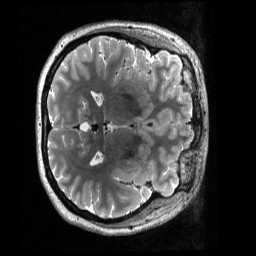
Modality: T2w
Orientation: axial
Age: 32
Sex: female
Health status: ill
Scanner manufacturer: siemens
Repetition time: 3.2 s